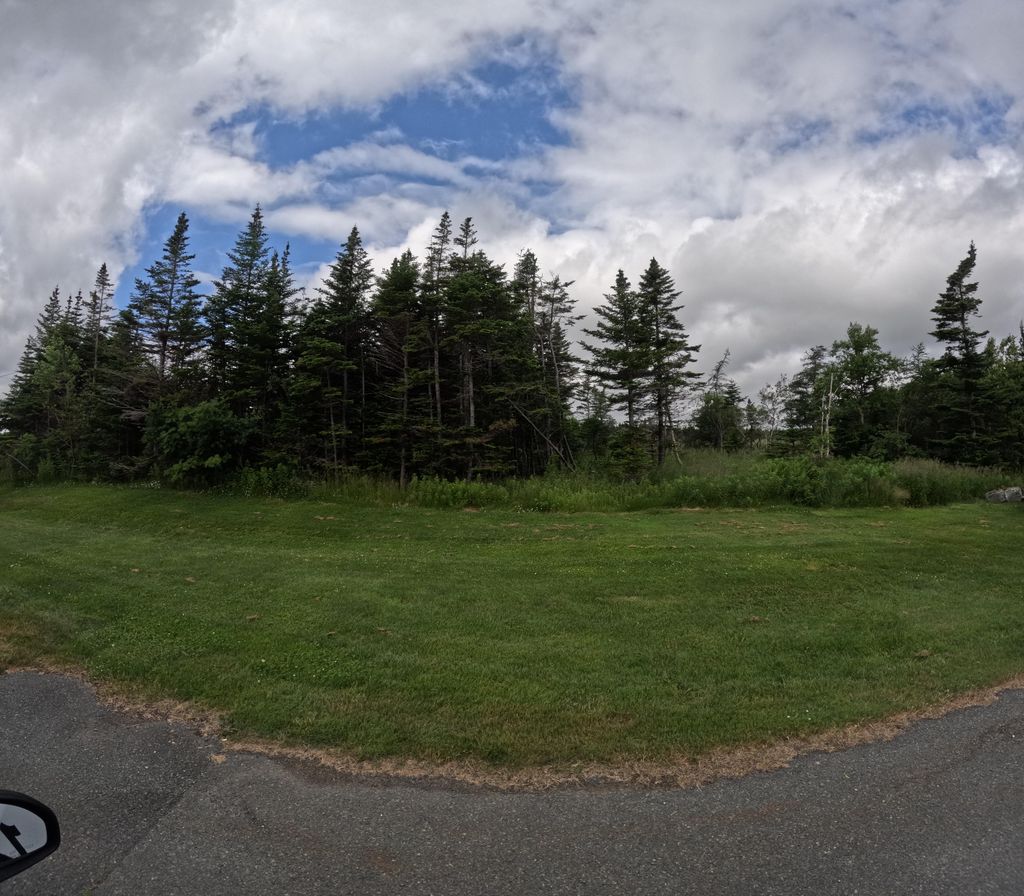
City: st_johns